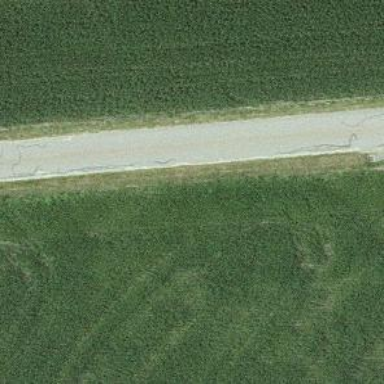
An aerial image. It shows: Well-maintained track road of grade 1.